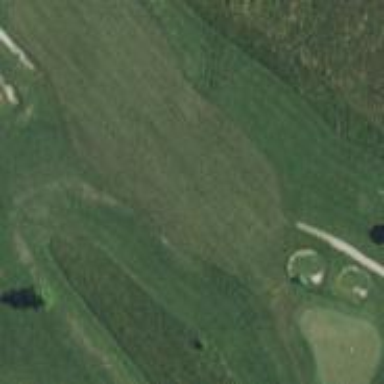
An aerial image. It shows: View of golf hole.